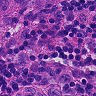
Metastatic tissue present: no